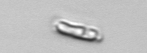
Label: Guinardia_striata